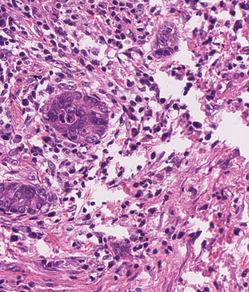
Tumor epithelial tissue: yes
Tumor-associated stroma tissue: yes
Normal tissue: no